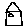
Label: house